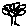
Label: tree